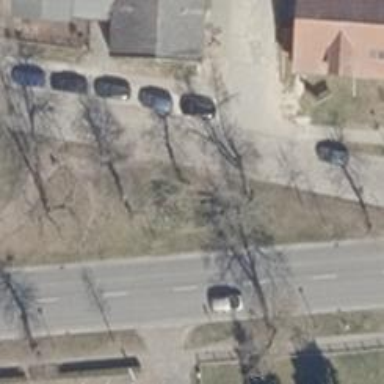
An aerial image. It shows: Residential road.